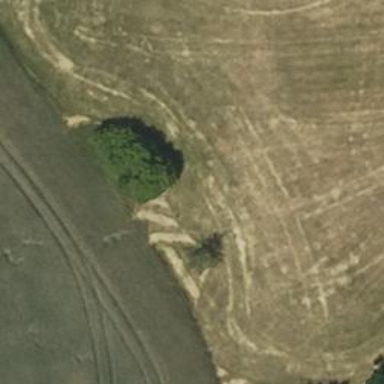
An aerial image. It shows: Deciduous broadleaved tree.